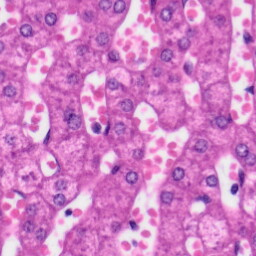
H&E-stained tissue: Liver